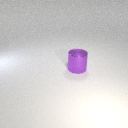
large purple metal cylinder